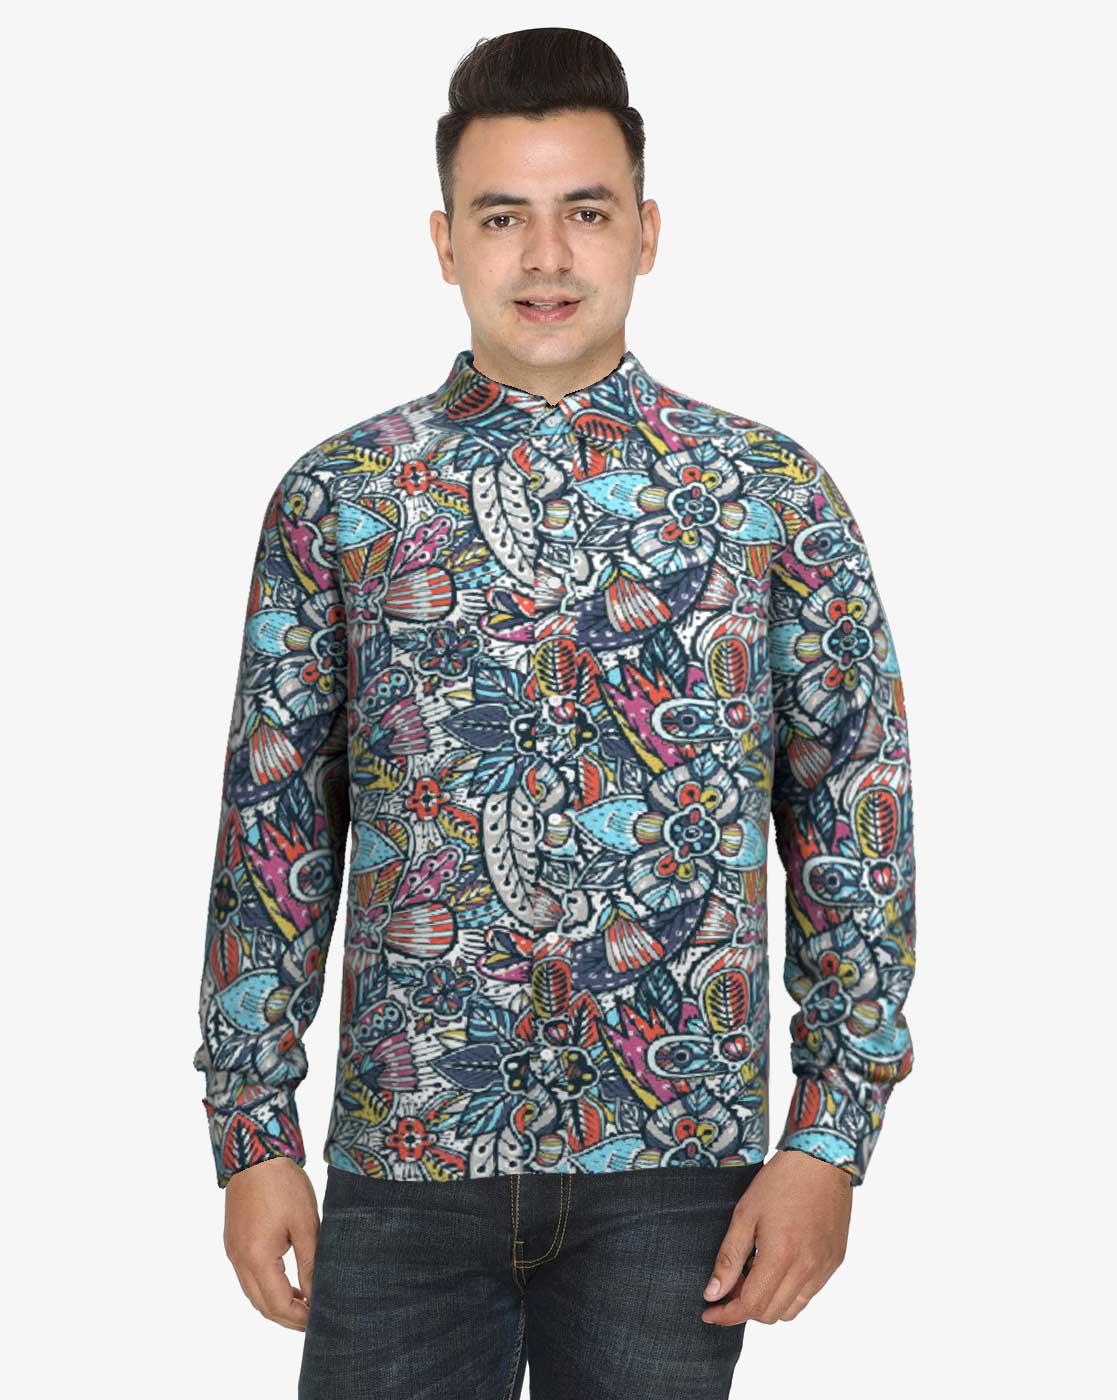
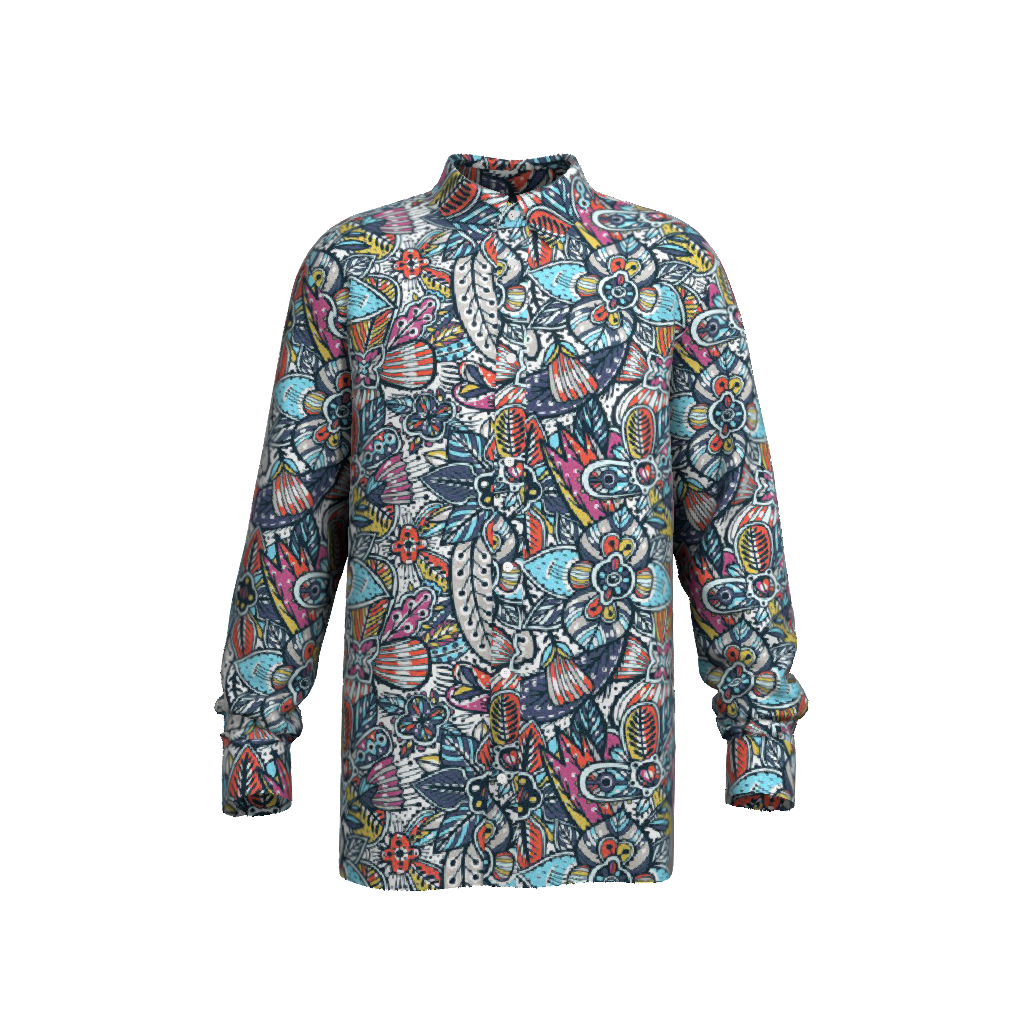
Clothing description: multi paisley button up tee